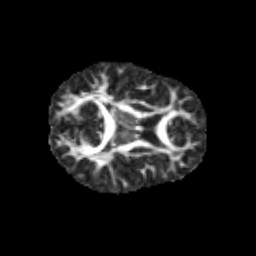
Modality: FA
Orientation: axial
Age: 10
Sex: female
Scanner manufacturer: siemens
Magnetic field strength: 3 T
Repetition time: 3.8 s
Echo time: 0.07 s